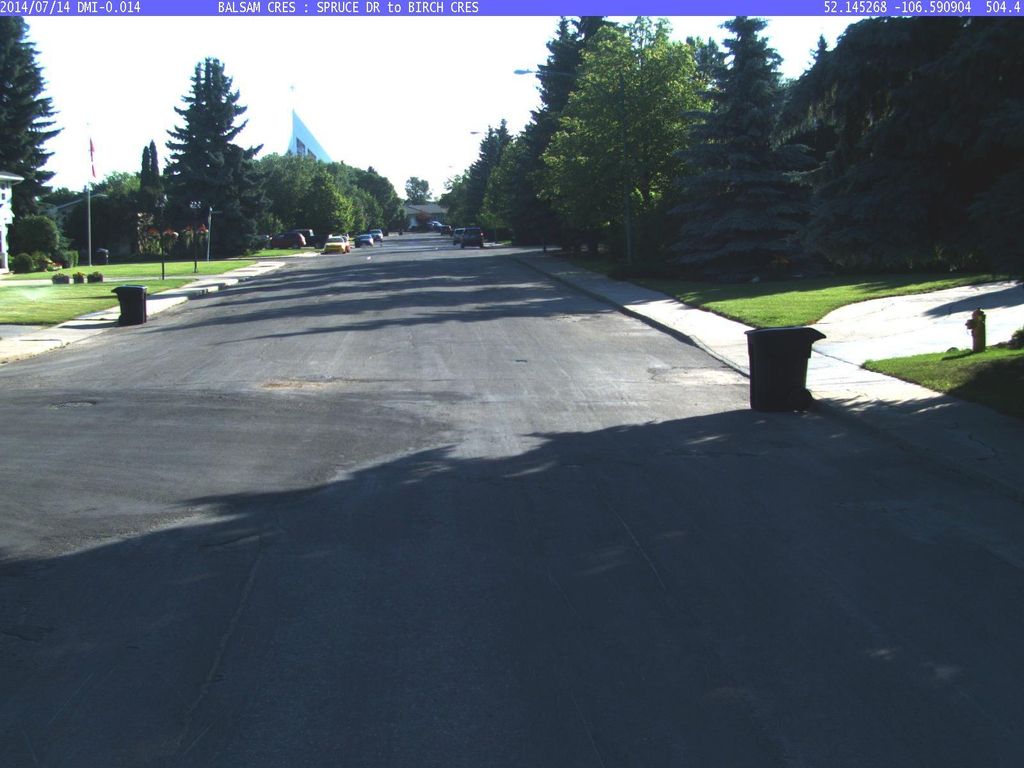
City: saskatoon